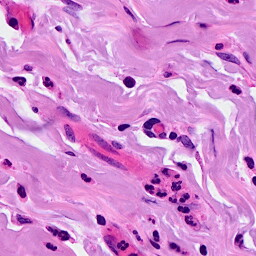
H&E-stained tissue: Breast